Question: I created an issue in JIRA, [Type: new feature]. Now I implemented the new feature so the issue is done. I can change the status of the issue to done, but I'm not able to set the Resolution to "resolved".
The resolution is on "unresolved" and I am not able to change it.

How will I be able to change the resolution?
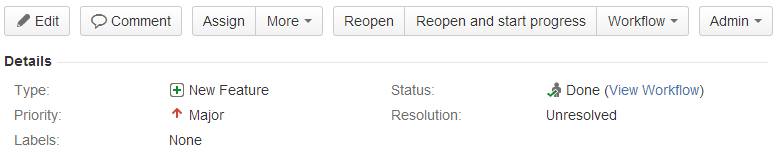
Answer: To change the resolution, you have to modify your workflow.
In your transition between the status 'Opened' and the status 'Done', you have to use a post-function and set the parameter 'Resolution' on 'Fixed' or on any status you want it to be.
You can find more informations about workflows in JIRA here : <URL>